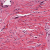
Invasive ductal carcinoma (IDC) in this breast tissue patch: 0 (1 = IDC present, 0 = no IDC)